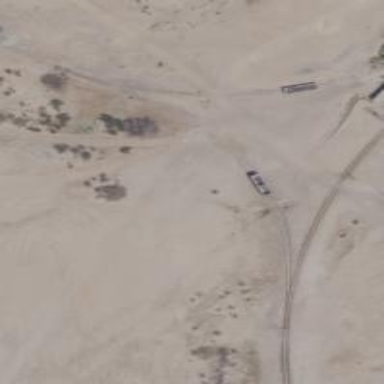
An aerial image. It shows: Narrow gauge railway.